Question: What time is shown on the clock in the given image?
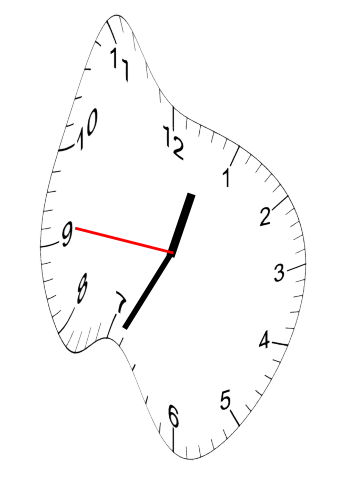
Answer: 12:34:46